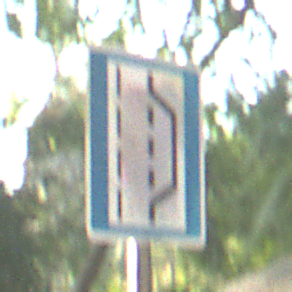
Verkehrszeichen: NothalteUndPannenbucht
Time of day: SunriseSunset
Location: Outdoor (Suburban)
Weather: Clear
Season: NotSpecified
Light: Natural